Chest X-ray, PA view. Patient: 52 years old, sex M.
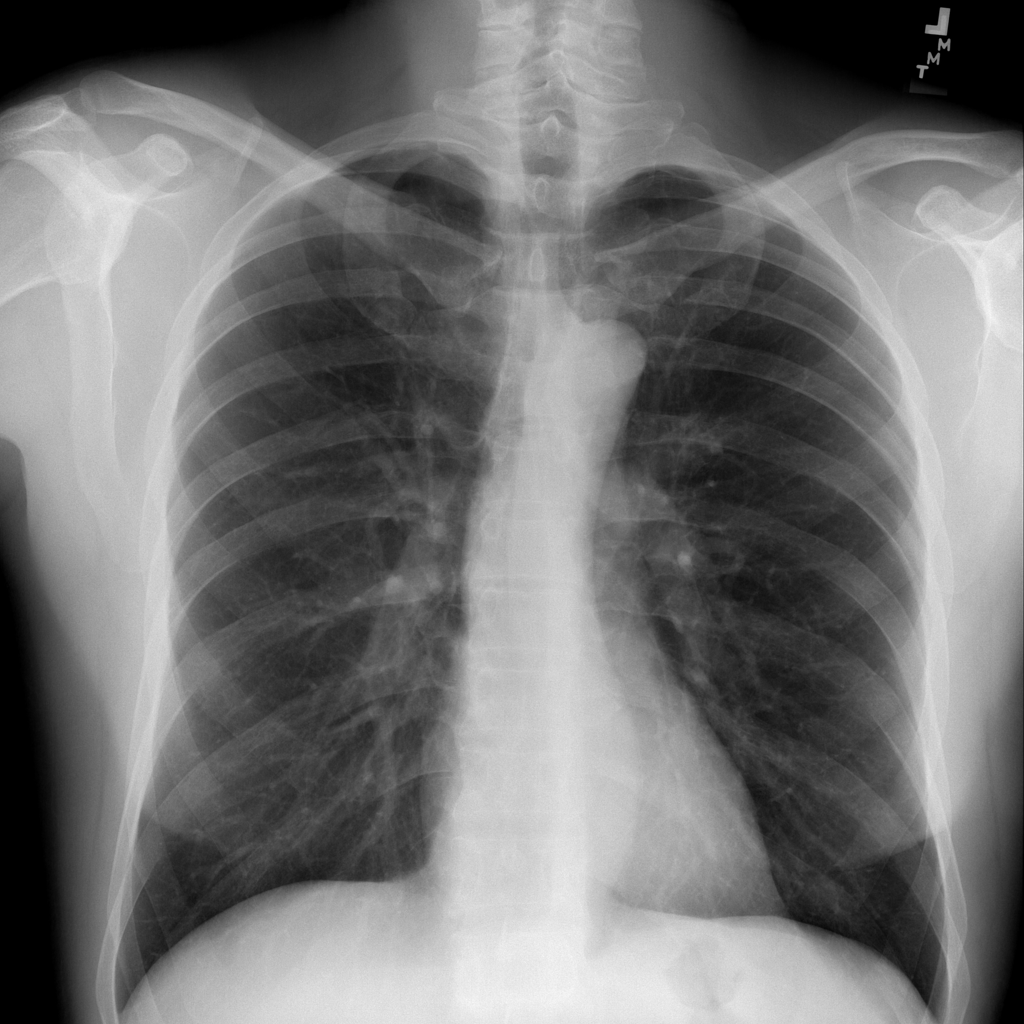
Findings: No Finding